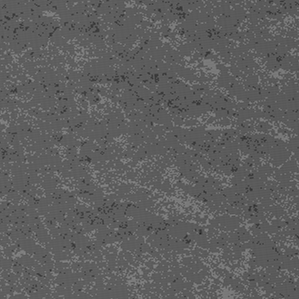
Label: frost